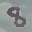
Label: 8